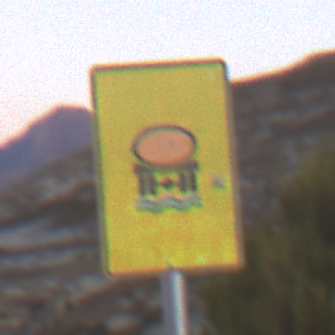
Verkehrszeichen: FahrzeugeMitWassergefaehrdenderLadungOhnePfeilsymbol
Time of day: Dusk
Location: Outdoor (Nature)
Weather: Clear
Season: NotSpecified
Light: Natural